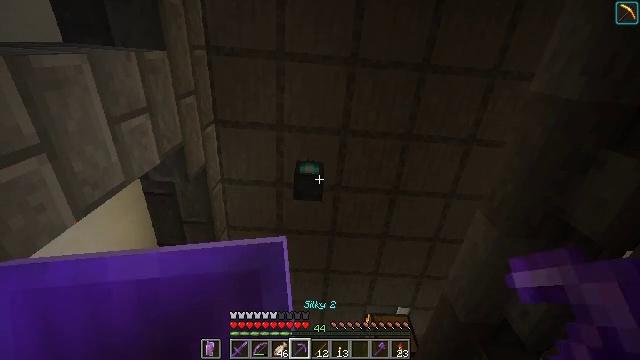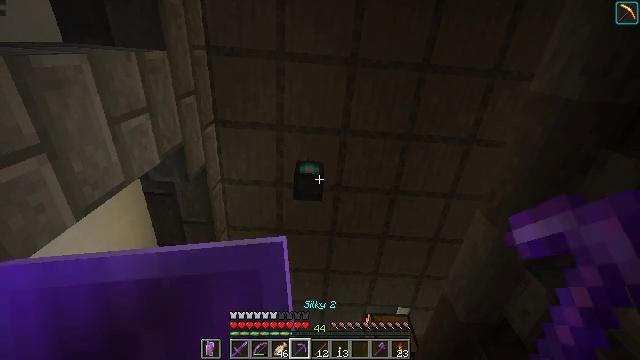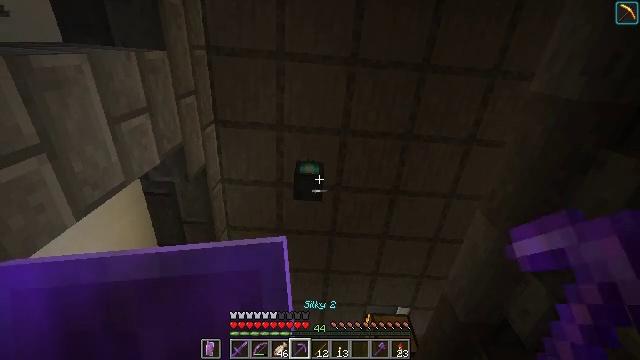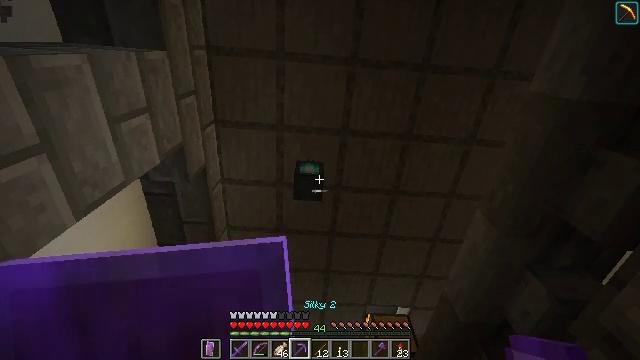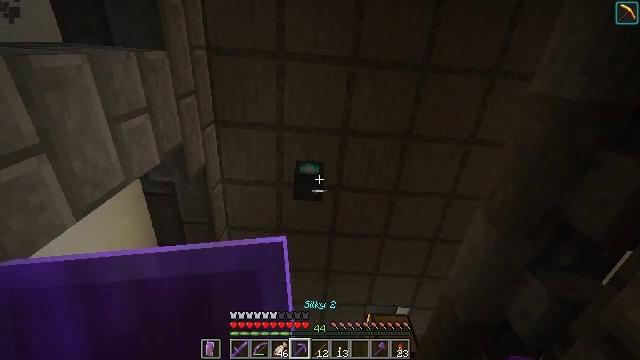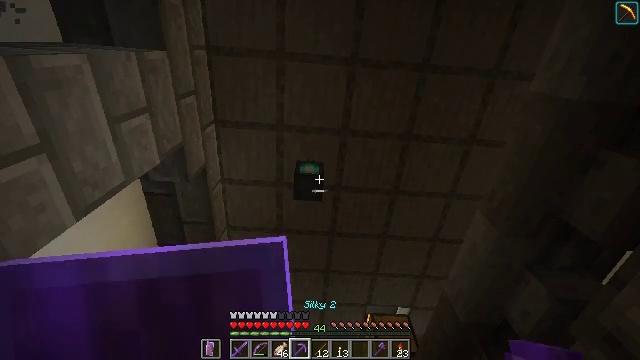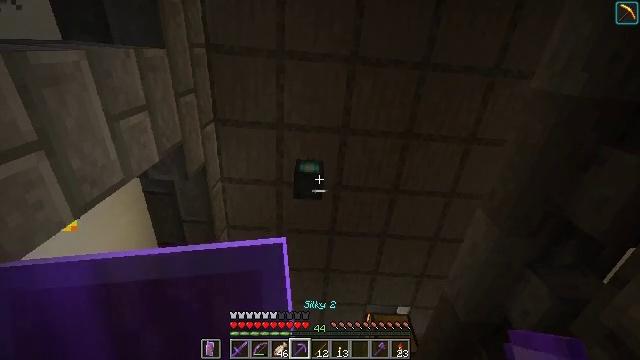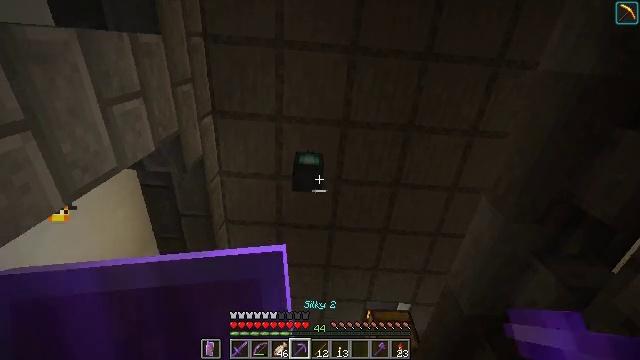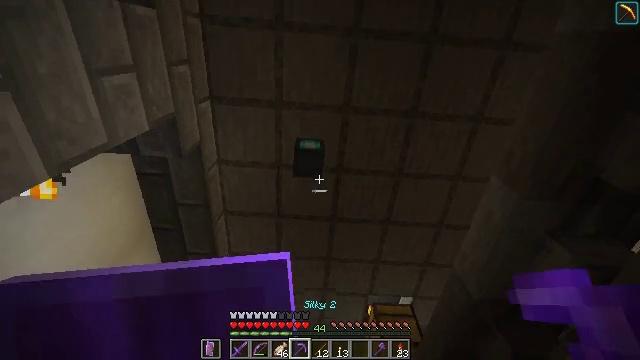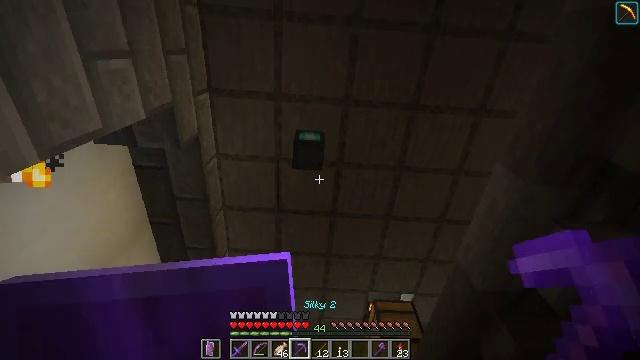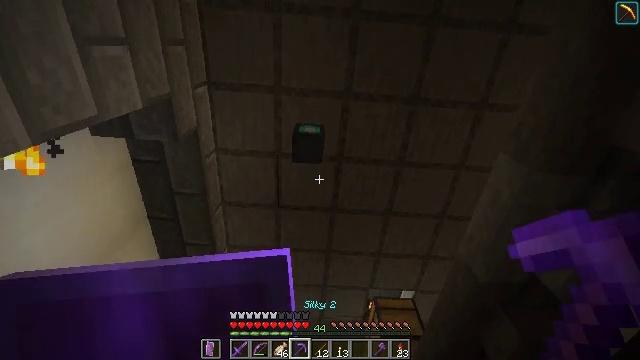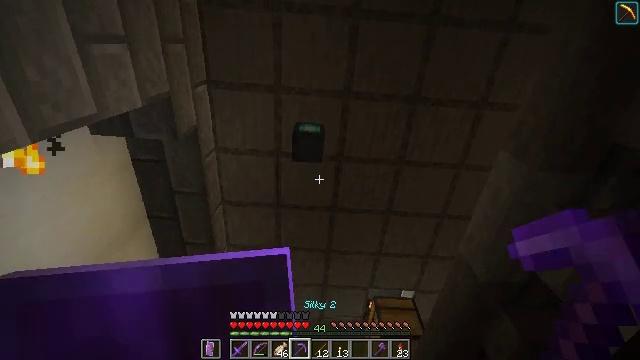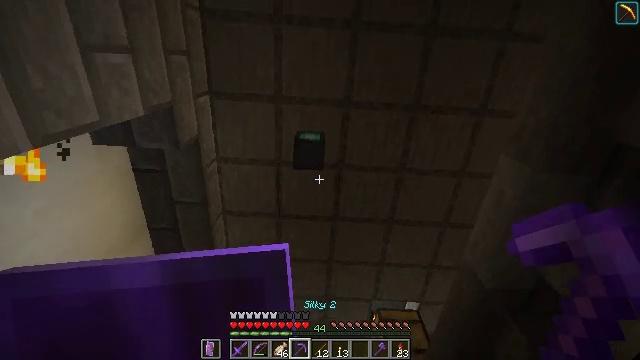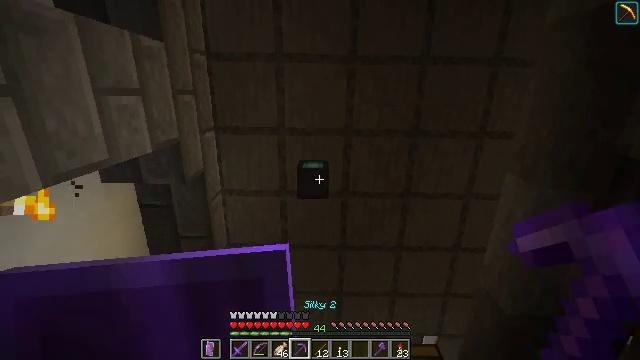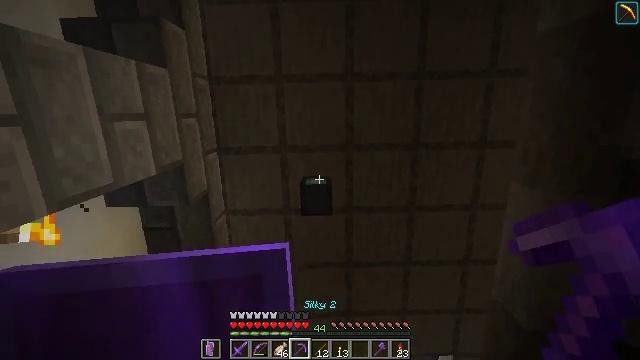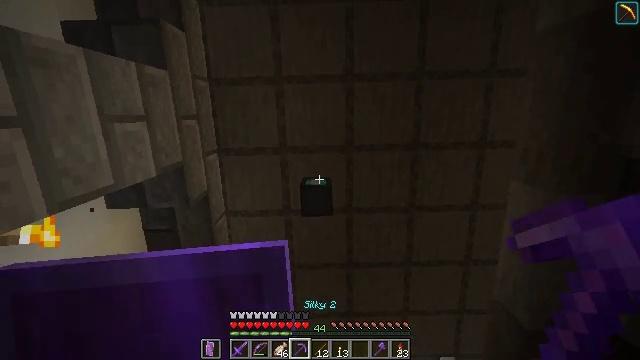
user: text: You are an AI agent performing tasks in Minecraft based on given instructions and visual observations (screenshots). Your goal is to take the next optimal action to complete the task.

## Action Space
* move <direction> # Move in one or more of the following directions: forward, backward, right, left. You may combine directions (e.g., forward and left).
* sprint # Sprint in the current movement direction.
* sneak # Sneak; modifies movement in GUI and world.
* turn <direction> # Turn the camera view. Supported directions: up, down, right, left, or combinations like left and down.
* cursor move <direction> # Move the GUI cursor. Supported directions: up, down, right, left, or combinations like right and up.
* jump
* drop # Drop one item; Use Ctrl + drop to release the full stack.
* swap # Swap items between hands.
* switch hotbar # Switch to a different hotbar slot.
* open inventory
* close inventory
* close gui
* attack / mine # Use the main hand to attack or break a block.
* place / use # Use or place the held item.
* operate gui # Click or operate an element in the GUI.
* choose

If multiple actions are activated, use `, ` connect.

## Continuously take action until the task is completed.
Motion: motion action
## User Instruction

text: mine block soul lantern
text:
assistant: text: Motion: no_op
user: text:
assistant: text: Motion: no_op
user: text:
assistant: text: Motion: no_op
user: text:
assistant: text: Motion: no_op
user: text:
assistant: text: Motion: no_op
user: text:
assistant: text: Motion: move forward
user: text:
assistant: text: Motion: move forward
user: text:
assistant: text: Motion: move forward
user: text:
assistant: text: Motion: no_op
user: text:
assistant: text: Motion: no_op
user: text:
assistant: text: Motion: no_op
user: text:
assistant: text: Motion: turn up
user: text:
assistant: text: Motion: turn left and up
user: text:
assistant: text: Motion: turn left and up
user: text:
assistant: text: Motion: no_op
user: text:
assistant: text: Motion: no_op
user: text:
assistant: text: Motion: no_op
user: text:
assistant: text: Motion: no_op
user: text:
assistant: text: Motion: no_op
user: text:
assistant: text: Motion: no_op
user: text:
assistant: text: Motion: no_op
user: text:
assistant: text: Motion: turn left
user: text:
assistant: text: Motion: turn left
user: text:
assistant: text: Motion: no_op
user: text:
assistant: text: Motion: no_op
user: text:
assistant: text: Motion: no_op
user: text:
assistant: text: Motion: attack / mine
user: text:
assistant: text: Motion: attack / mine
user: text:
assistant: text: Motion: attack / mine
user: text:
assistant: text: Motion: attack / mine